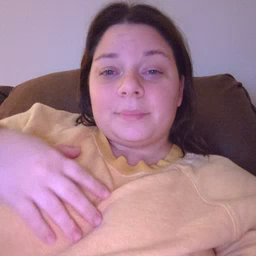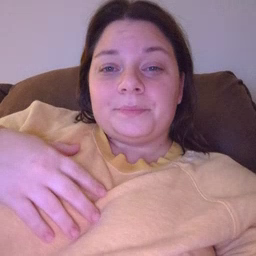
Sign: cloud